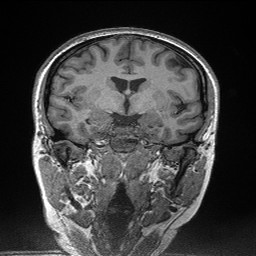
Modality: T1w
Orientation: sagittal
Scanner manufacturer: siemens
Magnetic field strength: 3 T
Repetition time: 2.3 s
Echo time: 0.00298 s